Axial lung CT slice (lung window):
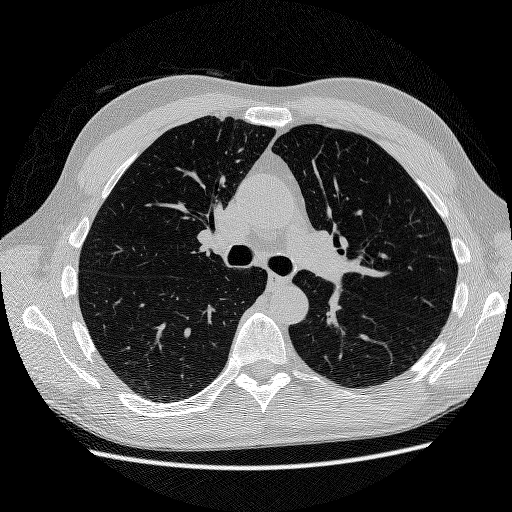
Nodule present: no